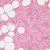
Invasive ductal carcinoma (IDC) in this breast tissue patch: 1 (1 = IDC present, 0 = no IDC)